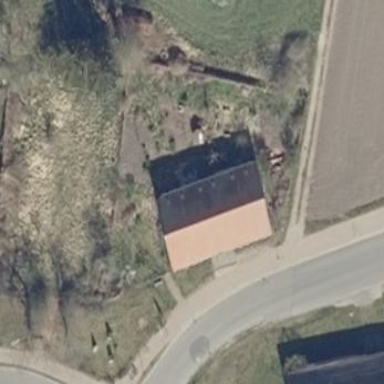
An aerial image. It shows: Rural barn.